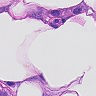
Metastatic tissue present: yes